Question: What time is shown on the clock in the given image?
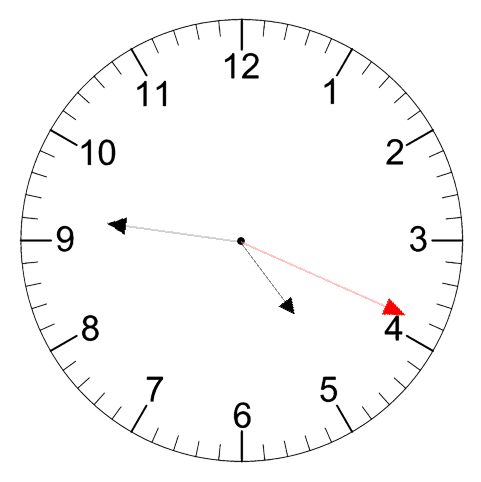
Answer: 04:46:19